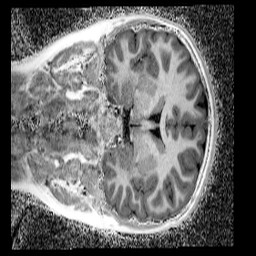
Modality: UNIT1_denoised
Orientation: coronal
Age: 11
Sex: male
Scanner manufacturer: siemens
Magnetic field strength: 3 T
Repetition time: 4 s
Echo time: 0.00299 s